Question: I'm asked to create a GUI with PyQt without using any Qtdesigner for my assignment. But now I'm facing a problem. In this pic GUI screenshoot

as you can see, there is a spinbox "Anzahl der Schicht". What I want to do is, when the user sets the value for this spinbox, the area which below it will show the corresponding rows of the input(the combination of QLineEdit,QSlider Widget,QLineEdit and 2 QSpinboxes in a row).
For example, the pic that I uploaded, means the value of spinbox "Anzahl der Schicht" is 3, so there are 3 rows below it. If the value is 4, there should be 4 rows. There is no limited value for the spinbox. How can I make this kind of dynamic effect for the GUI?
Update on 05.07.2019
Thanks for all useful replies. The following code and pic <URL> for adding or deleting the rows. So I just use a button "add widget" to implement what I want.
'''
class ExampleWidget(QtWidgets.QGroupBox):
def __init__(self, numAddWidget):
QtWidgets.QGroupBox.__init__(self)
self.numAddWidget = numAddWidget
self.initSubject()
self.organize()
self.setFlat(True)
self.setStyleSheet("border: 1px solid transparent")
def initSubject(self):
self.shiftname =QtWidgets.QLineEdit() # Eingabefeld init
self.shiftname.setText('0')
self.shiftpercent = QtWidgets.QSlider()
self.shiftpercent.setOrientation(QtCore.Qt.Horizontal)
self.carnum =QtWidgets.QLineEdit() # Eingabefeld init
self.carnum.setText('0')
self.start = QtWidgets.QTimeEdit()
self.start.setDisplayFormat("HH:mm")
self.end = QtWidgets.QTimeEdit()
self.end.setDisplayFormat("HH:mm")
def organize(self):
grid = QtWidgets.QGridLayout(self)
self.setLayout(grid)
grid.addWidget(self.shiftname, 0,0)
grid.addWidget(self.shiftpercent, 0,1)
grid.addWidget(self.carnum, 0,2)
grid.addWidget(self.start, 0,3)
grid.addWidget(self.end, 0,4)
class Widget(QtWidgets.QWidget):
def __init__(self):
super().__init__()
self.numAddWidget = 1
self.initUi()
def initUi(self):
self.layoutV = QtWidgets.QVBoxLayout(self)
self.area = QtWidgets.QScrollArea(self)
self.area.setWidgetResizable(True)
self.scrollAreaWidgetContents = QtWidgets.QWidget()
self.layoutH = QtWidgets.QHBoxLayout(self.scrollAreaWidgetContents)
self.gridLayout = QtWidgets.QGridLayout()
self.layoutH.addLayout(self.gridLayout)
self.area.setWidget(self.scrollAreaWidgetContents)
self.add_button = QtWidgets.QPushButton("Add Widget")
self.layoutV.addWidget(self.add_button)
self.layoutV.addWidget(self.area)
self.add_button.clicked.connect(self.addWidget)
self.widget = ExampleWidget(self.numAddWidget)
self.gridLayout.addWidget(self.widget)
def addWidget(self):
self.numAddWidget += 1
self.widget = ExampleWidget(self.numAddWidget)
self.gridLayout.addWidget(self.widget)
if __name__ == '__main__':
app = QtWidgets.QApplication(sys.argv)
w = Widget()
w.show()
sys.exit(app.exec_())
'''
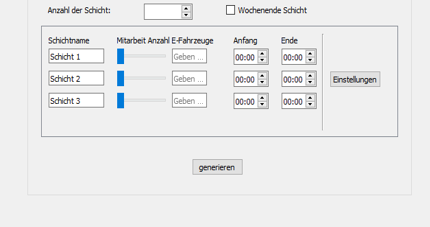
Answer: Here is a way. In this example the widgets ('QLineEdit's in this case) are stored in a list, 'Widget.items'. When the value of the spin box changes extra widgets are appended to this list and added to the vertical layout if necessary. The widgets are then shown or hidden depending whether the current number of visible widgets is greater or smaller than the value of the spin box.
'''
from PyQt5 import QtWidgets
class Widget(QtWidgets.QWidget):
def __init__(self, *args, **kwargs):
super().__init__()
self.resize(500,500)
self.items = []
self.item_count = 0
self.item_factory = QtWidgets.QLineEdit
group_box = QtWidgets.QGroupBox()
self.item_layout = QtWidgets.QVBoxLayout(group_box)
self.item_layout.addStretch(2)
self.spin_box = QtWidgets.QSpinBox(self)
self.spin_box.valueChanged.connect(self.set_item_count)
h_layout = QtWidgets.QHBoxLayout(self)
h_layout.addWidget(group_box, 2)
h_layout.addWidget(self.spin_box, 0)
def set_item_count(self, new_count:int):
n_items = len(self.items)
for ii in range(n_items, new_count):
item = self.item_factory(self)
self.items.append(item)
self.item_layout.insertWidget(n_items, item)
for ii in range(self.item_count, new_count):
self.item_layout.itemAt(ii).widget().show()
for ii in range(new_count, self.item_count):
self.item_layout.itemAt(ii).widget().hide()
self.item_count = new_count
if __name__ == "__main__":
app = QtWidgets.QApplication([])
window = Widget()
window.show()
app.exec()
'''